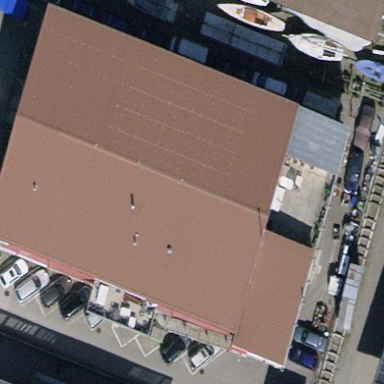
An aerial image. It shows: Industrial building.